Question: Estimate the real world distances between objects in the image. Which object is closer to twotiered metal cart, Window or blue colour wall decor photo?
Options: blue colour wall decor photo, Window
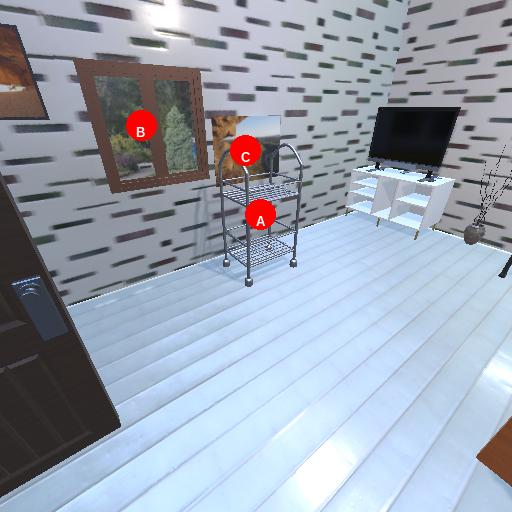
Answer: blue colour wall decor photo